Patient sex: M
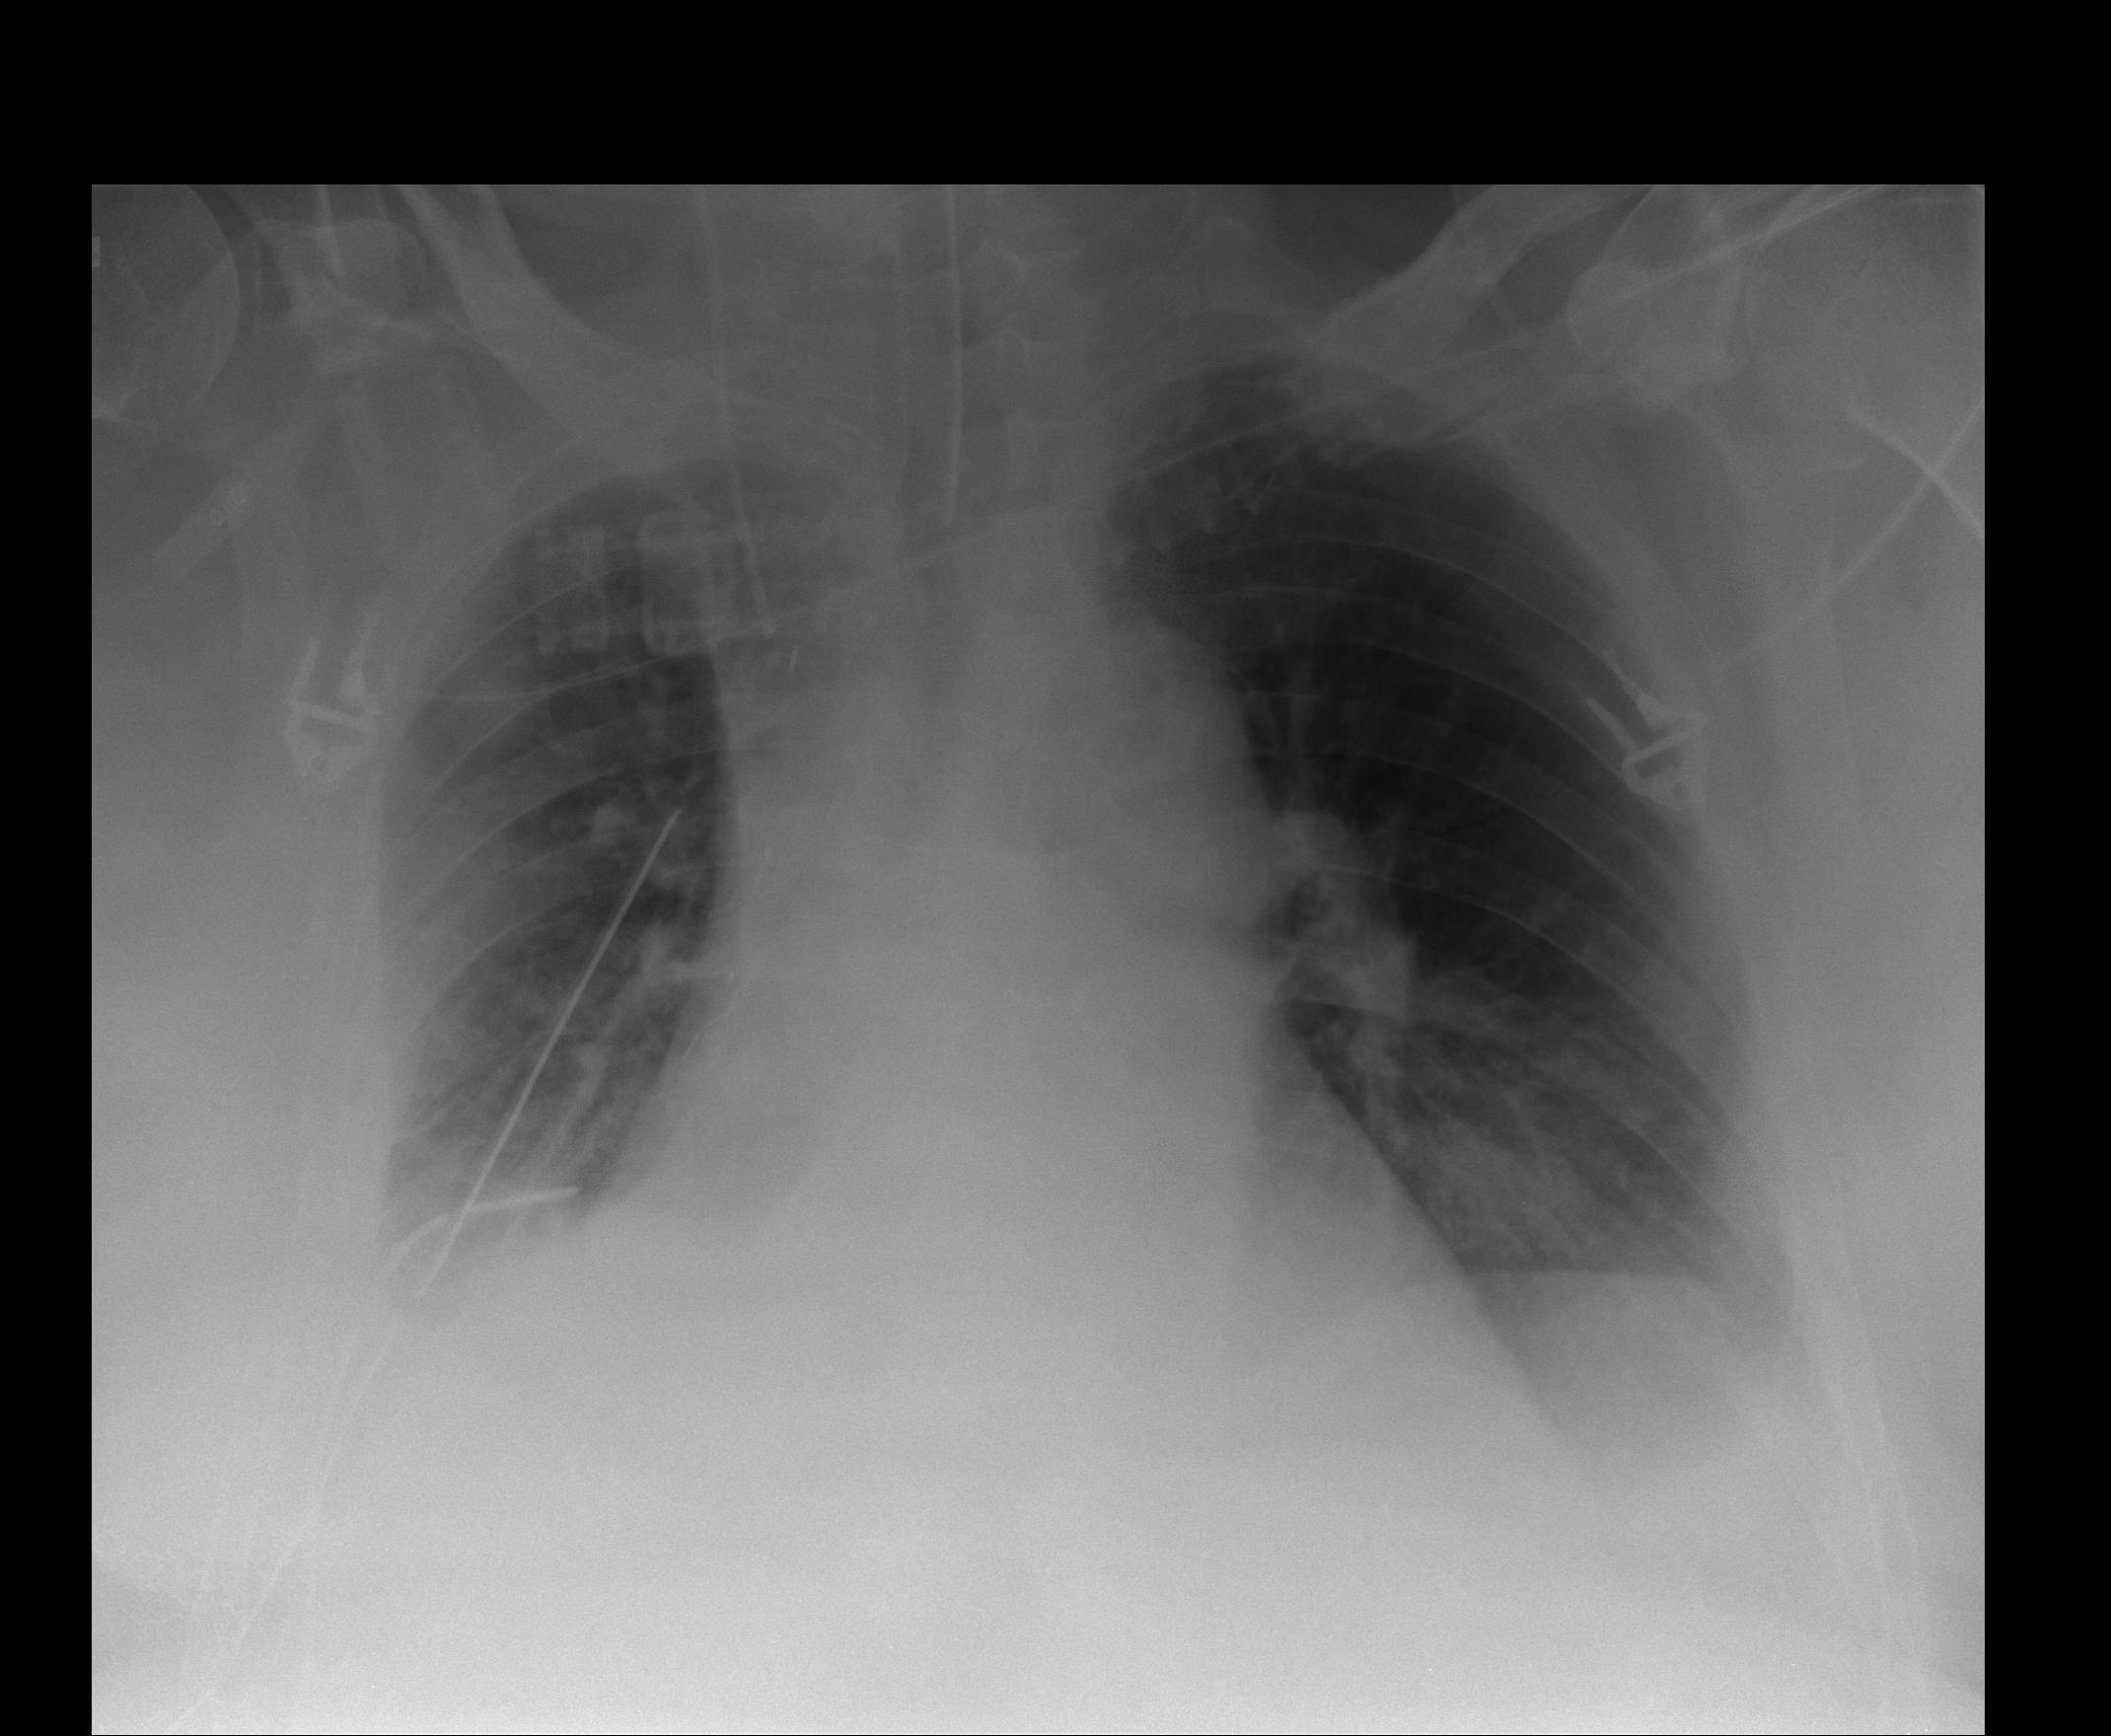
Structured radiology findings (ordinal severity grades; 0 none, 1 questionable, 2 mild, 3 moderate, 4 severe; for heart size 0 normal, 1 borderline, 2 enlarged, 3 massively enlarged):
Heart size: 2
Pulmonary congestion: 0
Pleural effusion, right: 2
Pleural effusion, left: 0
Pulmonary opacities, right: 1
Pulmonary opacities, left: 0
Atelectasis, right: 2
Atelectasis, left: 0